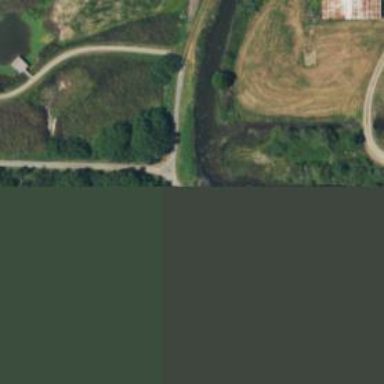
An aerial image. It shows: Bird hide located in leisure land area.